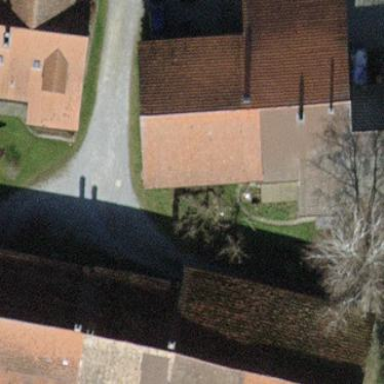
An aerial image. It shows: Farm building with gabled roof.